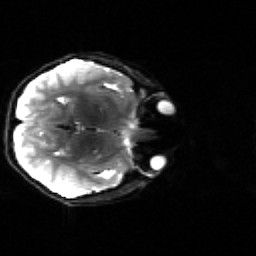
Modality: sbref
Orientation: axial
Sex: male
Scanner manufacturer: siemens
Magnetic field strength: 3 T
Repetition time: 5 s
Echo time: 0.071 s